Interaction volume radius: 10 \u00c5
Interaction volume height: 10 \u00c5
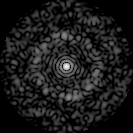
Disorder parameter: 0.8098